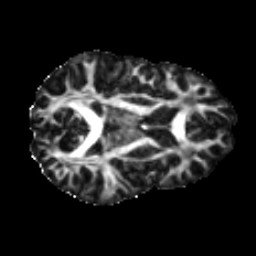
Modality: FA
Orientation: axial
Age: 28
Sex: male
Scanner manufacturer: ge
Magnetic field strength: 3 T
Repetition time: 7.8 s
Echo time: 0.0616 s